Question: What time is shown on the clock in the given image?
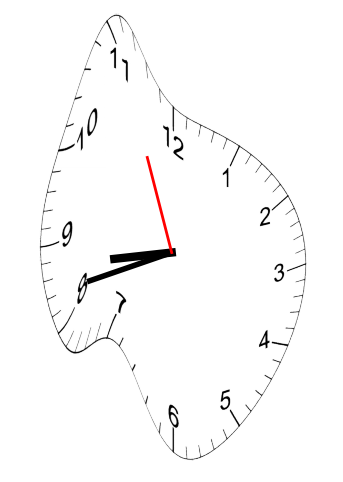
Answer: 08:41:56